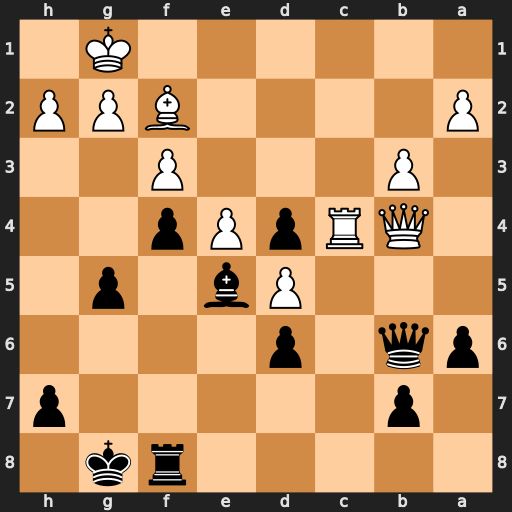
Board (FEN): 5rk1/1p5p/pq1p4/3Pb1p1/1QRpPp2/1P3P2/P4BPP/6K1
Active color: b
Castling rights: -
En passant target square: -
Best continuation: Qxb4 Rxb4 d3